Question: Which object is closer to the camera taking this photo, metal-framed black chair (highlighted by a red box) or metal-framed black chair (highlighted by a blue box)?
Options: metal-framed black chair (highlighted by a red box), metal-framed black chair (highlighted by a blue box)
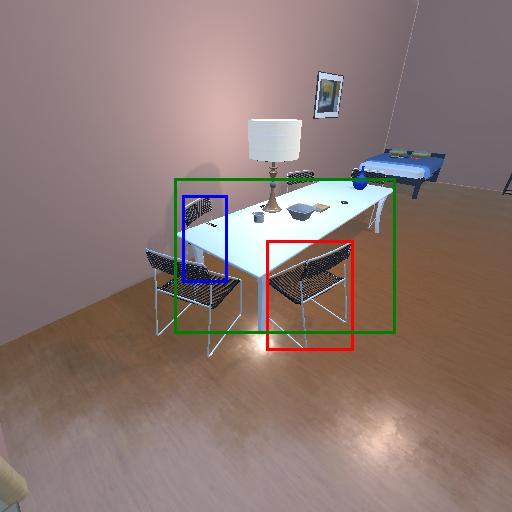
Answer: metal-framed black chair (highlighted by a red box)